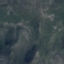
Land use / land cover class: HerbaceousVegetation